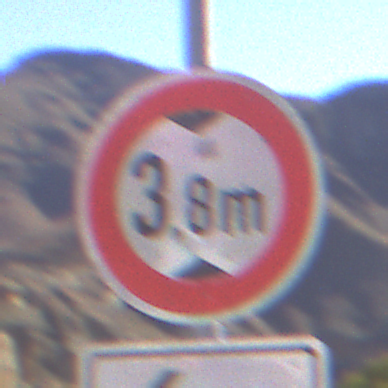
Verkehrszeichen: TatsaechlicheHoehe
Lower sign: RichtungsangabeDurchPfeile2
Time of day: Midday
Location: Outdoor (Nature)
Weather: Clear
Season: NotSpecified
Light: Natural